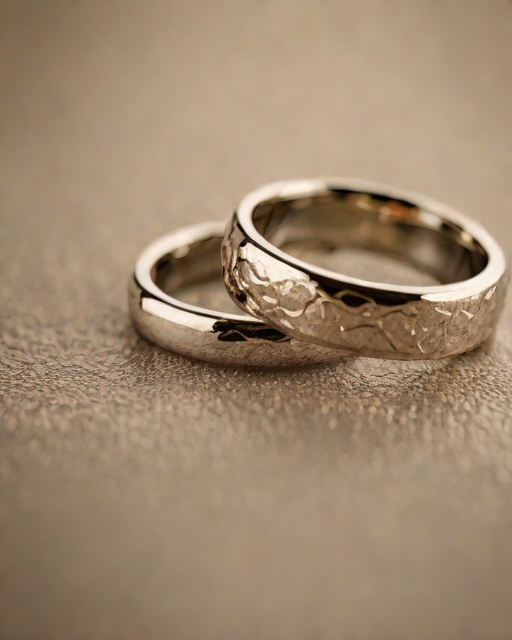
Category: Wedding